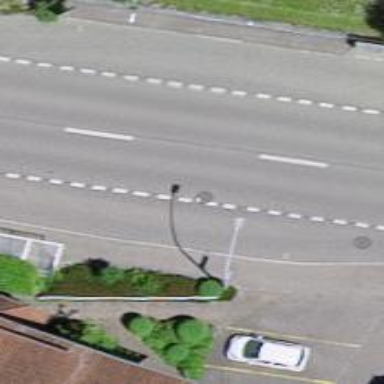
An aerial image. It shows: Public transport stop position.